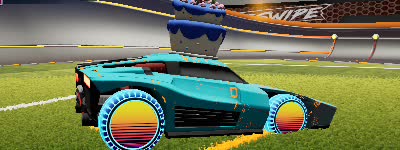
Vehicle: breakout